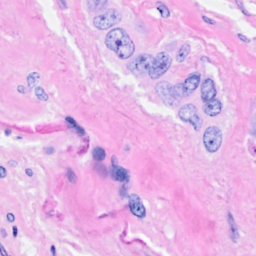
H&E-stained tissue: Breast